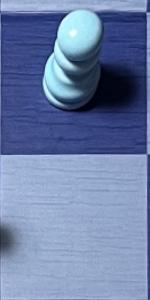
Label: Empty